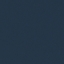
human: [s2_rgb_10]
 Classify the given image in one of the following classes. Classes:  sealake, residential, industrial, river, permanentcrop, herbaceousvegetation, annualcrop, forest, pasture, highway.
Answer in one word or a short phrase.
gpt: SeaLake